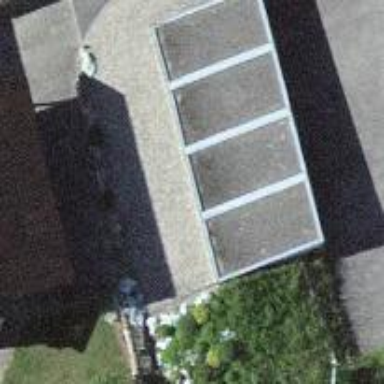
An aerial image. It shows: Garage.